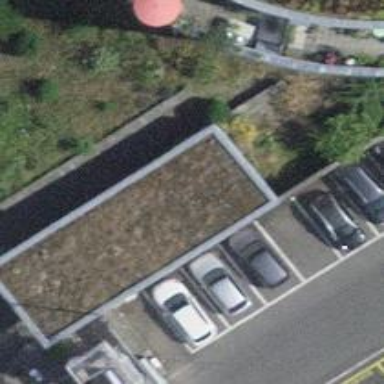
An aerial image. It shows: Parking building.